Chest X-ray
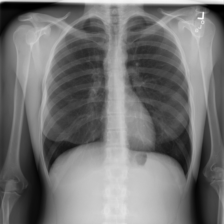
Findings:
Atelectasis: negative
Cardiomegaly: negative
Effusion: negative
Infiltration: negative
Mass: negative
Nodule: negative
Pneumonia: negative
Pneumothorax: negative
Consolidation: negative
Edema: negative
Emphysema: negative
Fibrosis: negative
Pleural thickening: negative
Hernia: negative